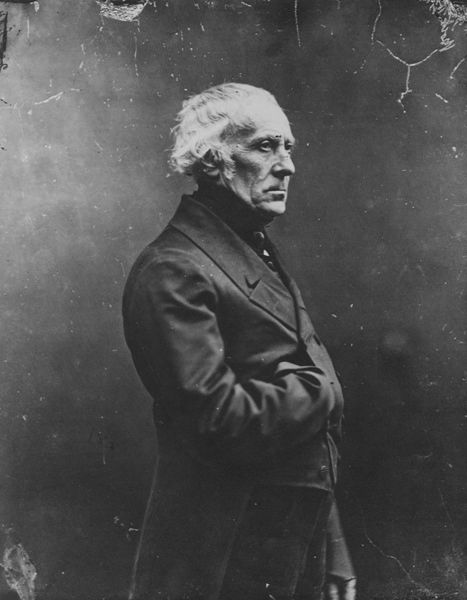
Titel: François Guizot (1787-1874)
Künstler: Gaspard-Félix Tournachon
Schlagwörter: dunkel, hand, kopf, mann, schatten, weiß, frankreich, frisur, geste, grau, haar, hintergrund, mund, nase, ohr, profil, schwarz, stirn, blick, schleife, alt, anzug, hemd, jacke, wand, arm, arme, augen, falten, haupt, kragen, stehen, herr, portrait, porträt, auge, haare, mantel, pose, stehend, kinn, knopf, alter mann, haltung, risse, ausdruck, frack, krawatte, ernst, streng, brauen, glatze, atelier, gehrock, foto, fotografie, photographie, stolz, alter, greis, hager, schwarz weiss, uniform, backenbart, napoleon, tasche, photo, kaputt, schlips, halbprofil, rissig, entschlossen, strenge, miene, taschen, foro, körperhaltung, riss, knicke, graue haare, muns, weiße haare, weuß, studioaufnahme, weißhaarig, eingesteckt, kaput, schwarzer mantel, entschieden, mann hand, analog, einstecken, 1880, napoleongeste, vergrämt, tonwerte, napoleon-pose, profilk